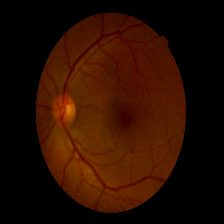
Diabetic retinopathy grade: Mild